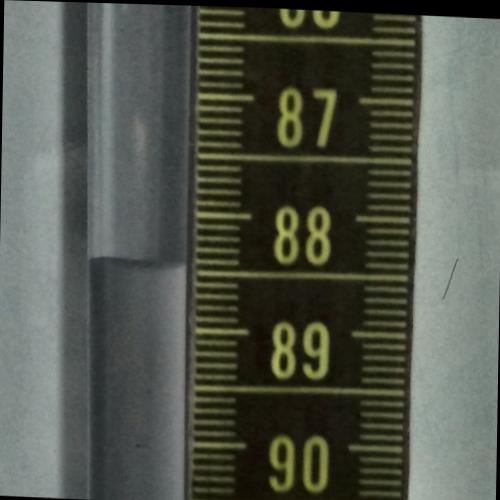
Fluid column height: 88.4 cm